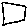
Label: square